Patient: sex F, age 76
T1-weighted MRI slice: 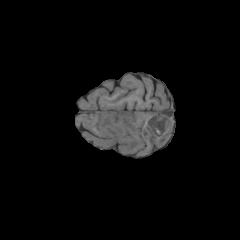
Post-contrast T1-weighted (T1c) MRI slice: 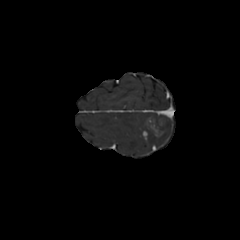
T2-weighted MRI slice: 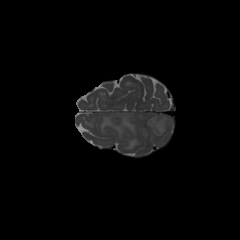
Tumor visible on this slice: yes
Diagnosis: Glioblastoma, IDH-wildtype
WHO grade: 4